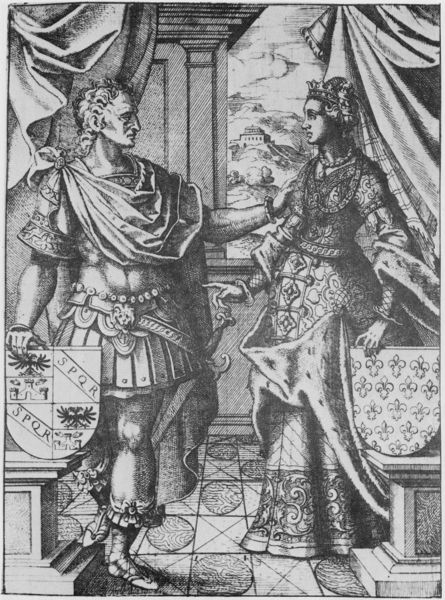
Titel: Bildnis des Ansbertus (Ambrecht)
Künstler: Jost Amman
Institution: (Seriendruck)
Schlagwörter: adler, hand, himmel, mann, weiß, wolken, landschaft, stadt, fenster, finger, frankreich, frau, grau, haar, hintergrund, kleid, nase, profil, raum, schwarz, säule, tür, zeichnung, ausblick, dame, gebäude, gürtel, haus, muster, rock, architektur, hermelin, sockel, stein, gesten, hände, portrait, porträt, vorhang, hügel, busch, boden, haare, mantel, paar, kinn, krone, locken, renaissance, schrift, wangen, italien, perspektive, zwei, grafik, graphik, französisch, kaiser, könig, thron, tiefe, schild, panzer, burg, zentralperspektive, druck, schwarz weiss, schraffur, radierung, stich, fliesen, schwert, uniform, soldat, stiefel, kachel, kacheln, kranz, lilie, ritter, rüstung, rom, römer, wappen, sims, ehepaar, harnisch, toga, krieger, begegnung, tapisserie, fingerzeig, venus, feldherr, hochzeit, tempel, königin, verschluß, fließen, lilien, kupferstich, tunika, kleopatra, gegenüber, berührung, schließe, römisch, spqr, schwrzweiß, augustus, caesar, julius, römisches reich, wappenschild, zobel, cesar, wappenbild, legion, ceasar, renaissanse